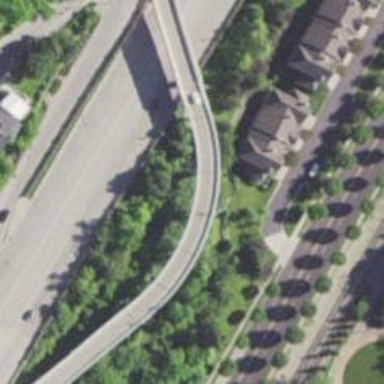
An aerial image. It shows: Bridge along trunk link highway.